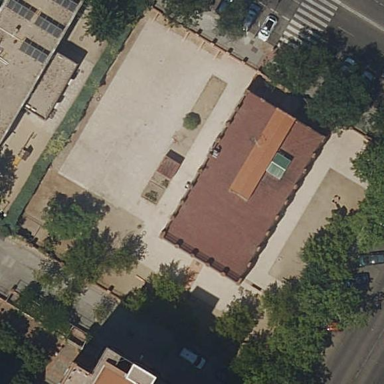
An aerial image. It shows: Kindergarten.